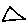
Label: triangle